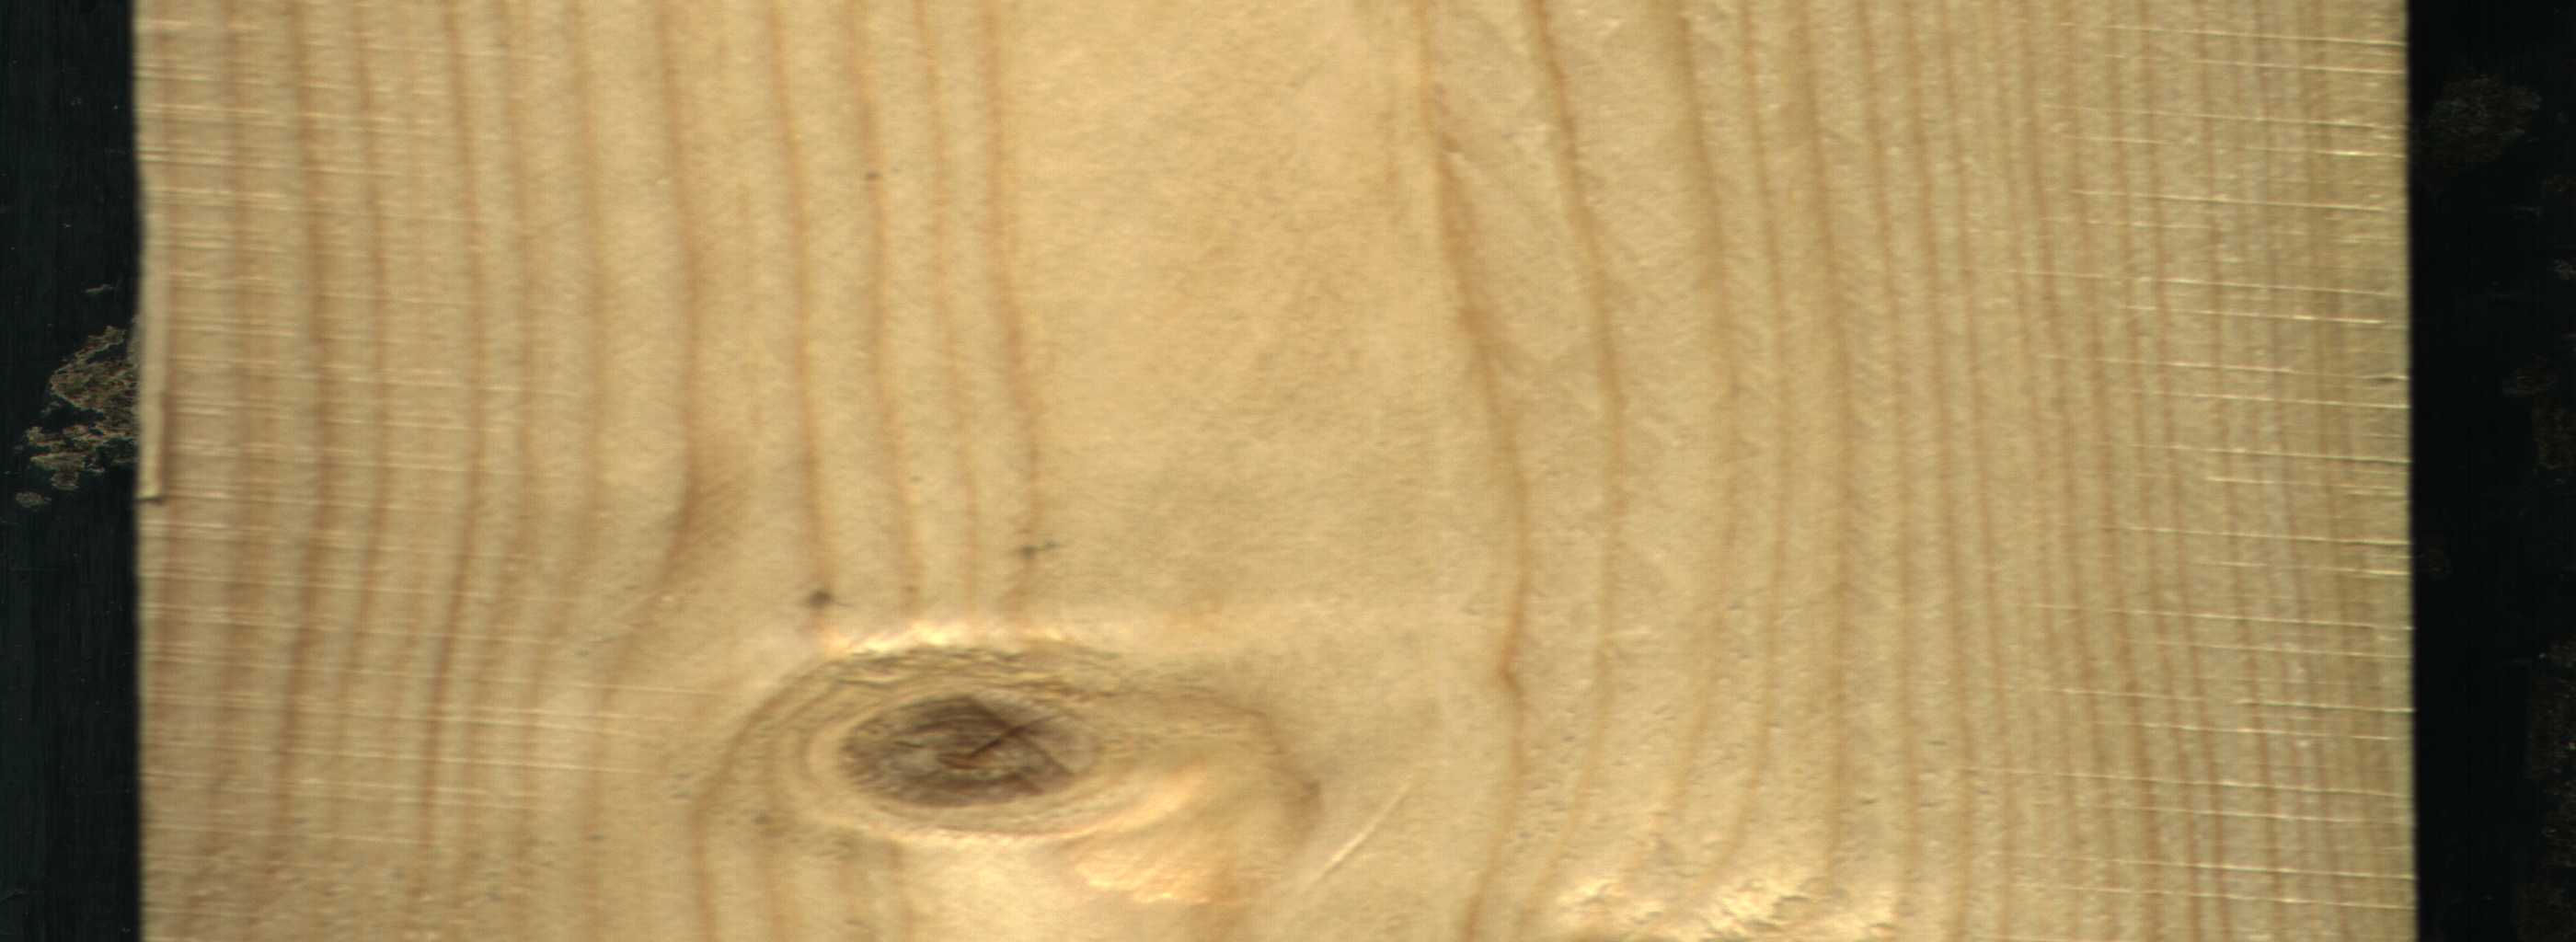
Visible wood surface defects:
knot_with_crack